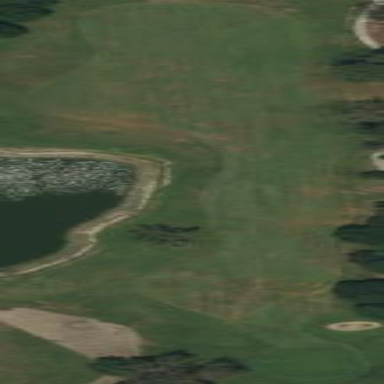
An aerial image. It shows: Scenic golf fairway.